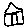
Label: house